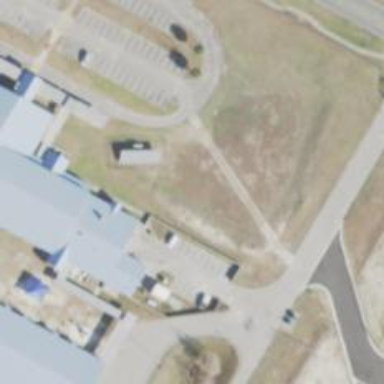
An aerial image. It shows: Parking space.